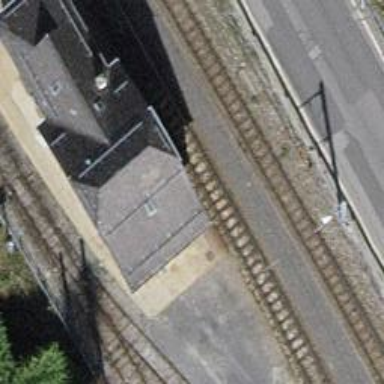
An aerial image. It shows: Train station building.